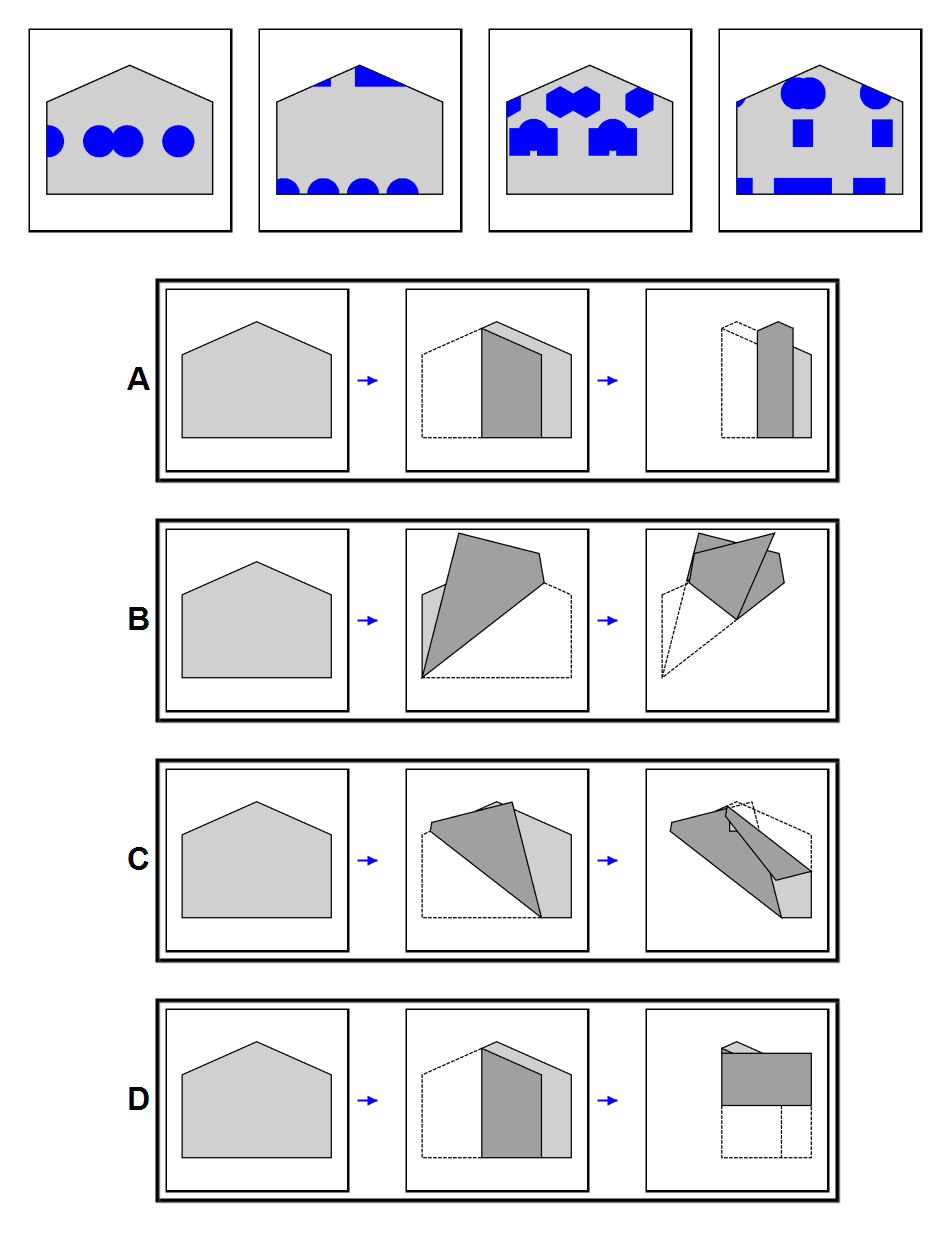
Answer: A